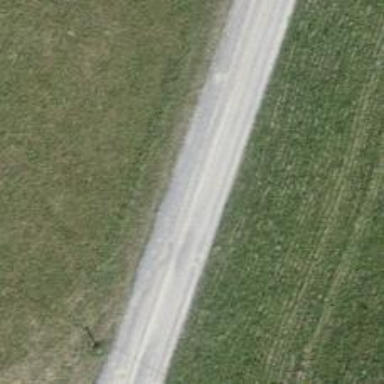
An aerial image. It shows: Gravel track with grade2 quality.